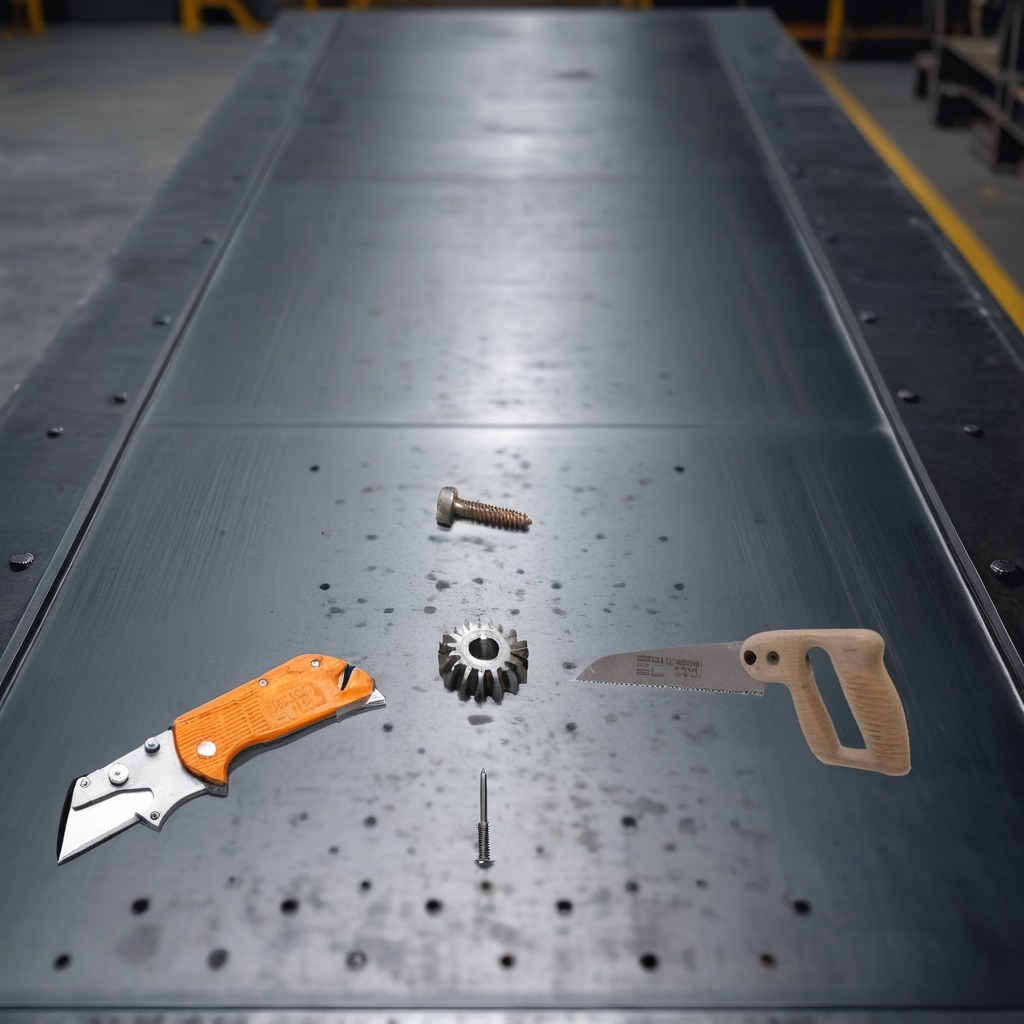
A steel gear with teeth, a utility knife, a metal machine screw, an iron nail, and a handheld metal saw are lying on the cold steel table in a mining workshop.